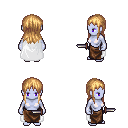
a pixel art fantasy rpg character, female body template, dark elf, purple skin, white cape, robe skirt, light blonde unkempt hairstyle, dagger, four views (front, back, left, right), 2x2 character sprite sheet, small pixel art, hard edges, no anti-aliasing